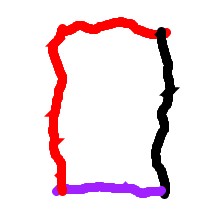
Shape: rectangle